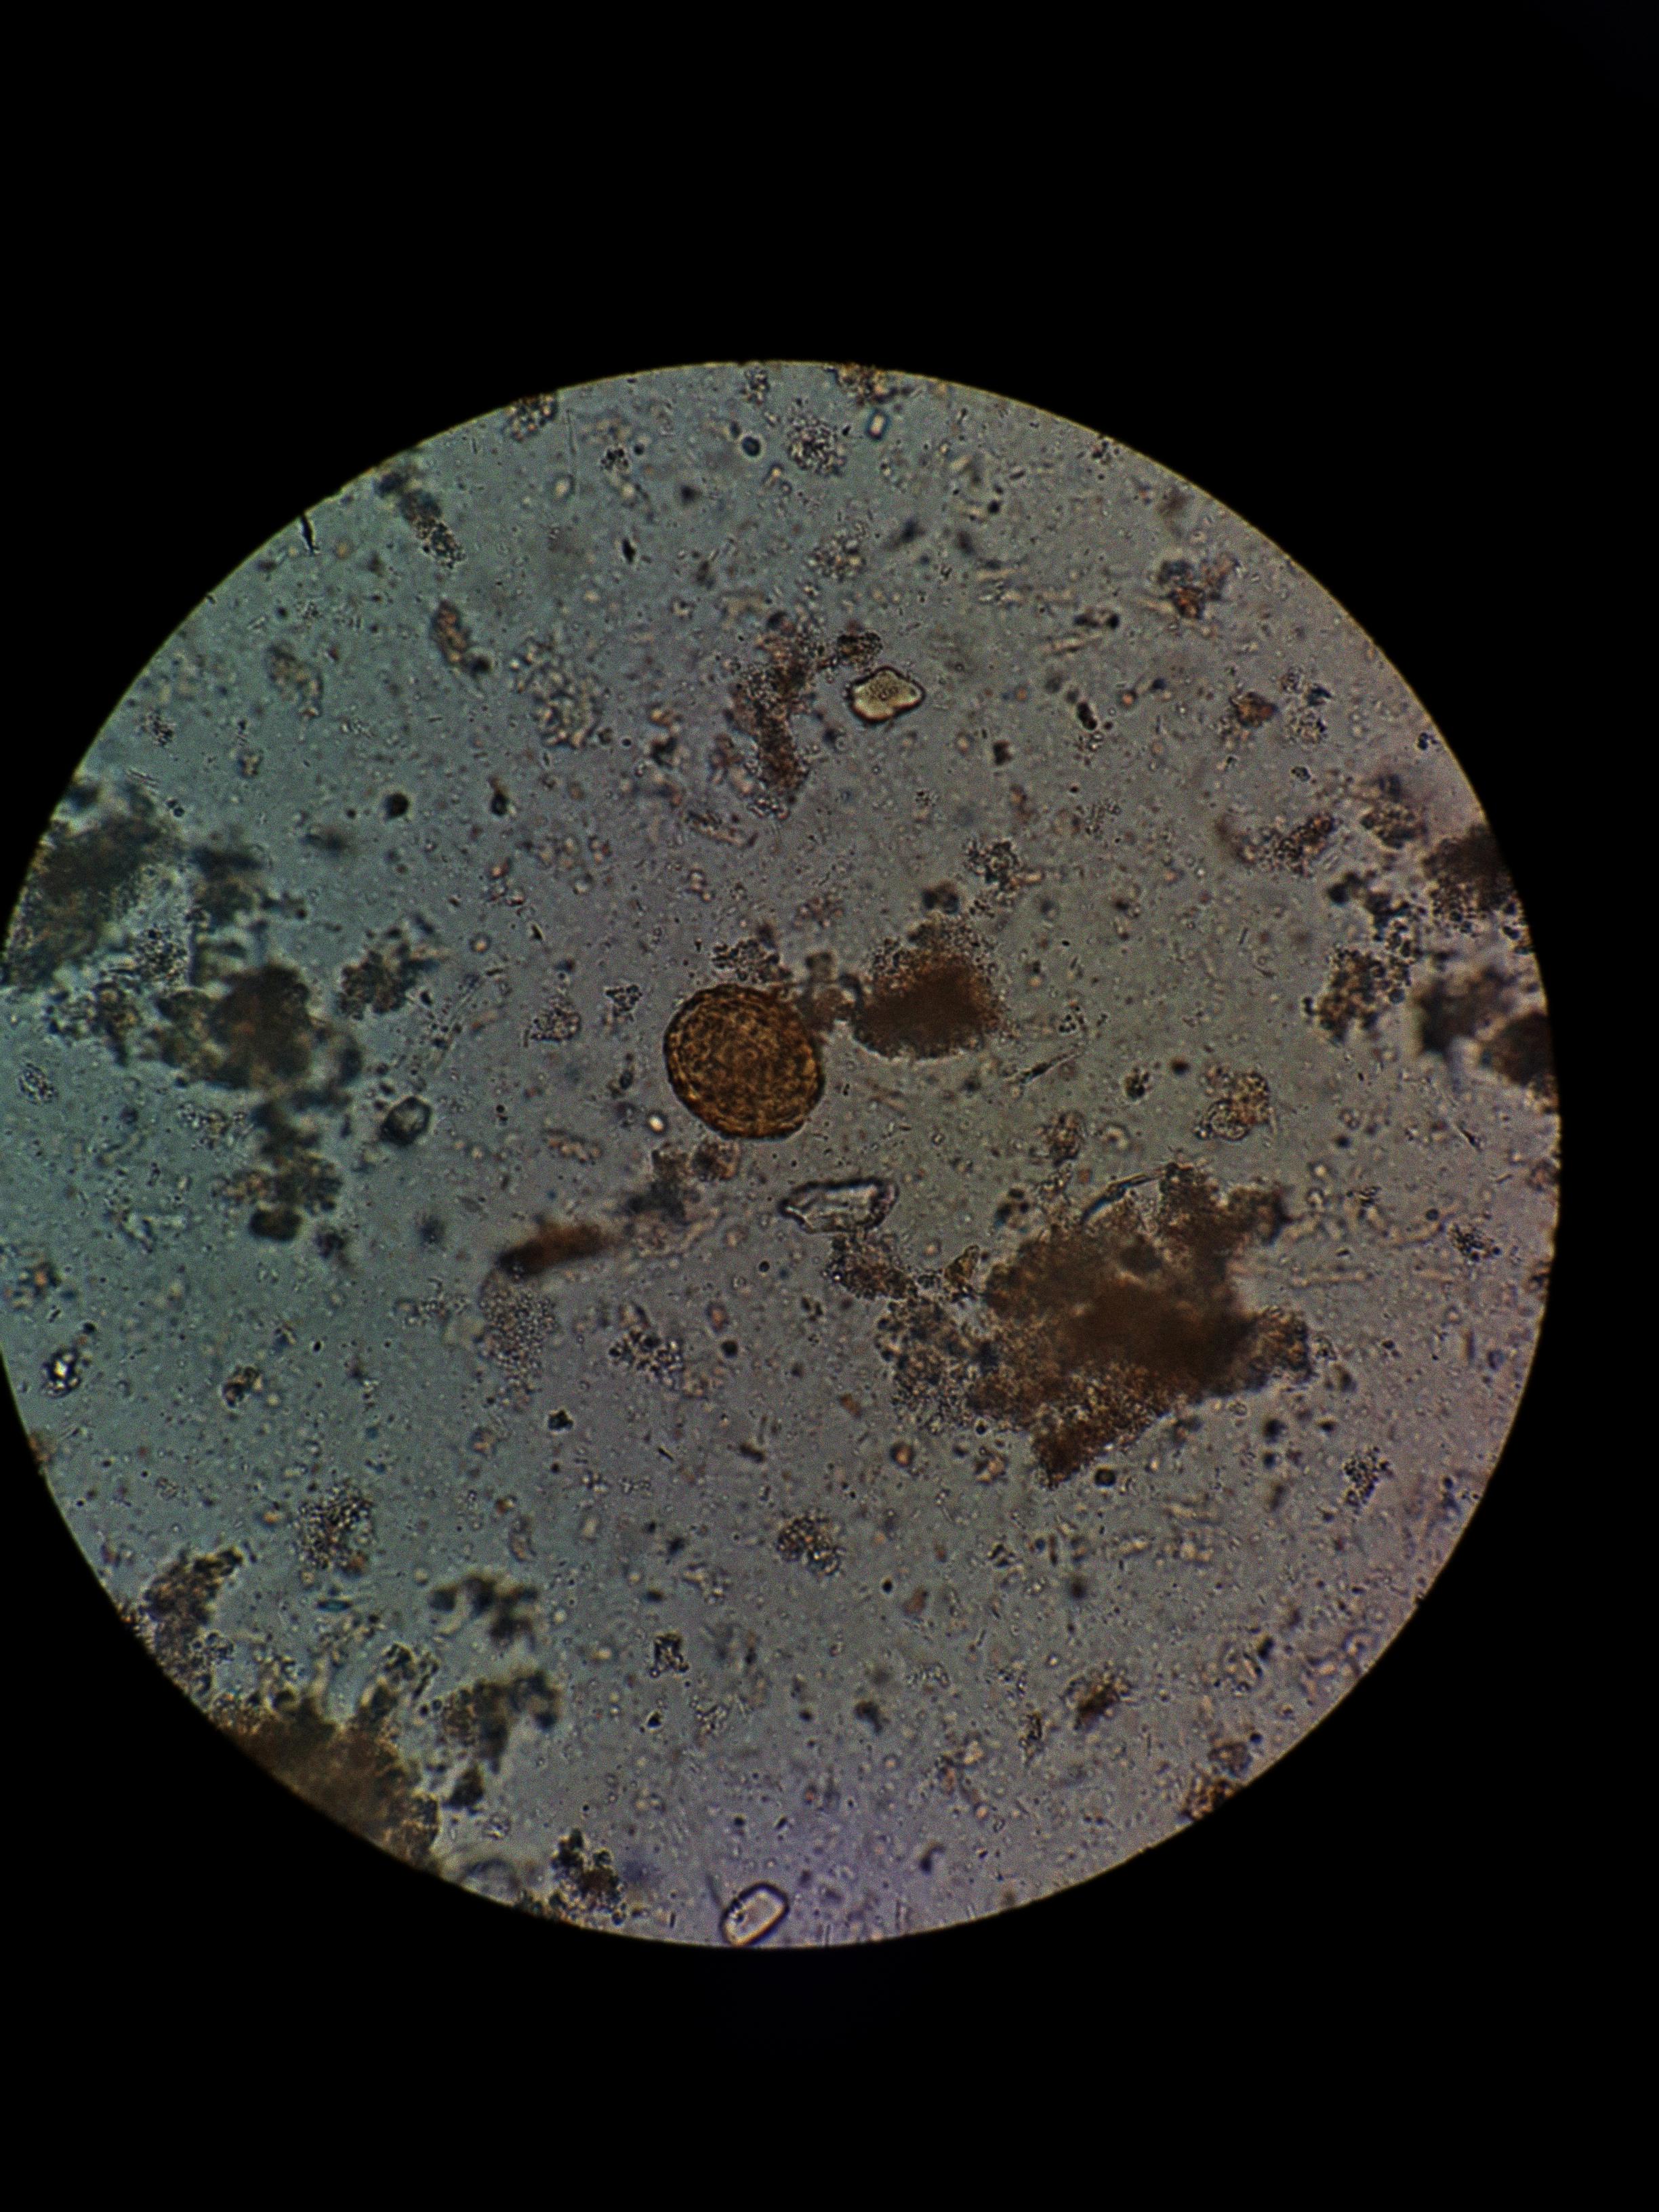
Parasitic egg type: Ascaris lumbricoides